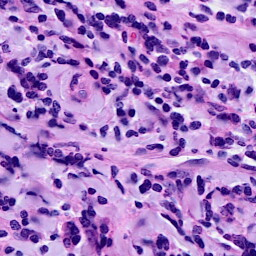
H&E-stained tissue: Breast